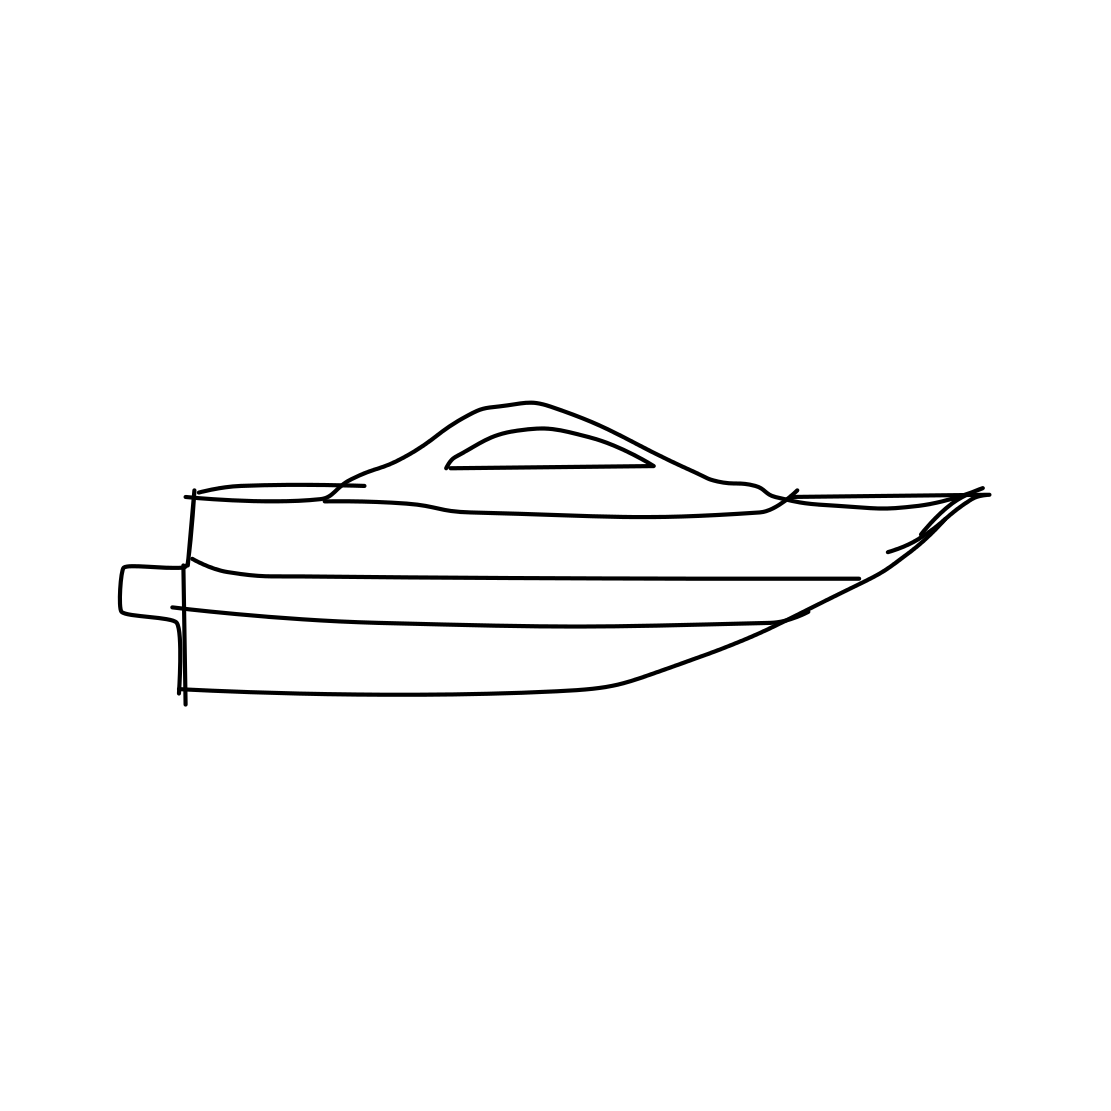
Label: speed-boat